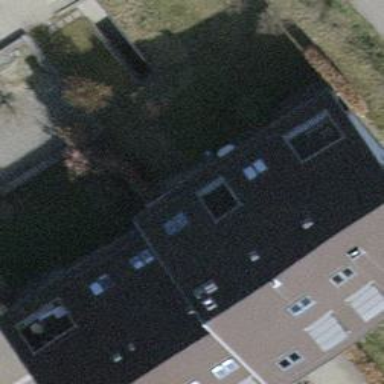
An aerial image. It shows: Image showing building with apartments.